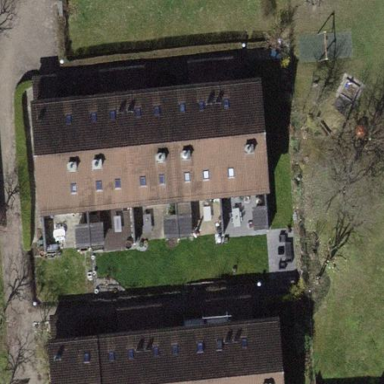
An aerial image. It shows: Residential building.